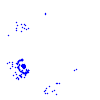
Particle: electron